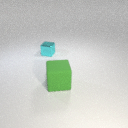
small cyan metal cube to the left of large green rubber cube